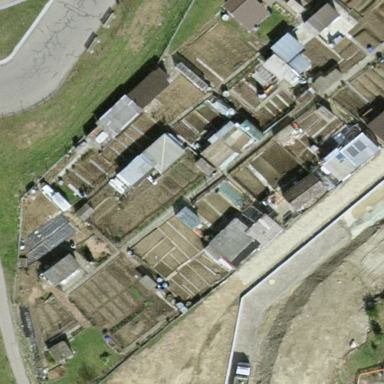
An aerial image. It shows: Allotments area.